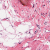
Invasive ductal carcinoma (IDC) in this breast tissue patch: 0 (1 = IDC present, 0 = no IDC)